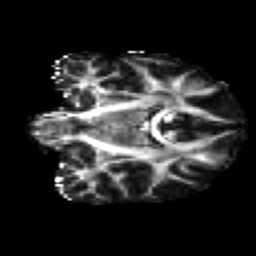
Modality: FA
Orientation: coronal
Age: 23
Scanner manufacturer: siemens
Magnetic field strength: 3 T
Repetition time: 2.2 s
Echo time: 0.084 s